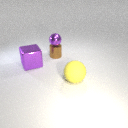
large yellow rubber sphere in front of small brown metal cylinder